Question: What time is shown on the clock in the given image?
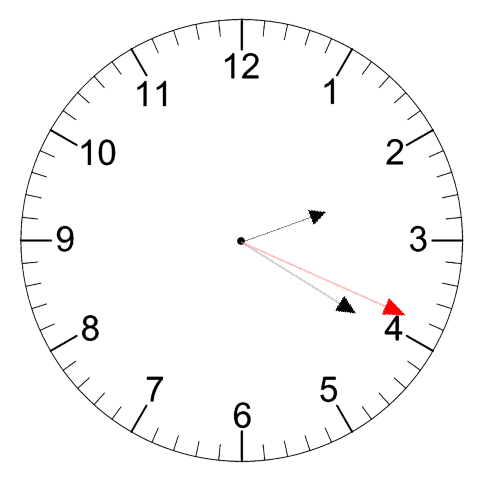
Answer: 02:20:19